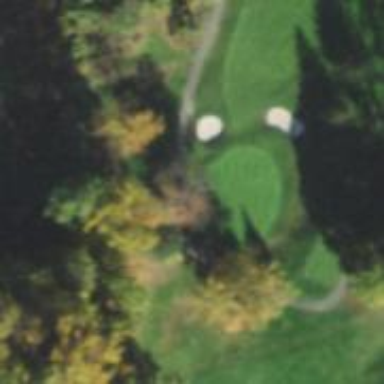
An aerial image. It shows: View of golf hole.